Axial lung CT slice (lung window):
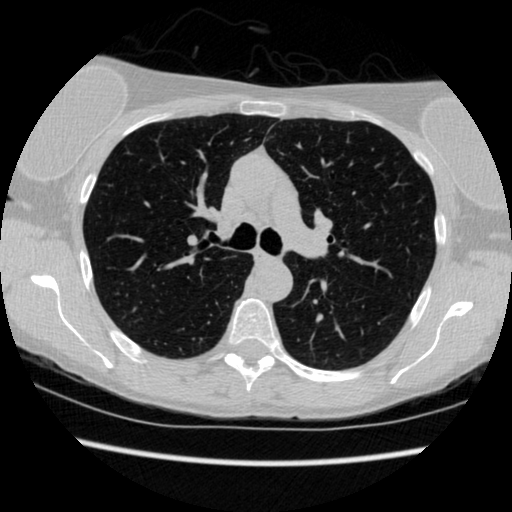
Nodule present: no